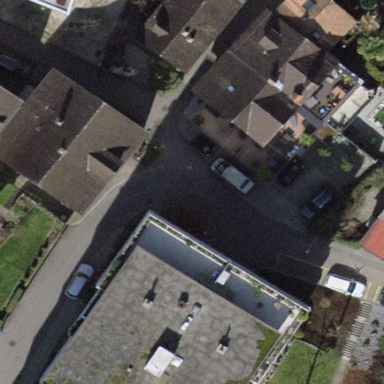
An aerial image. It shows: Terrace building.